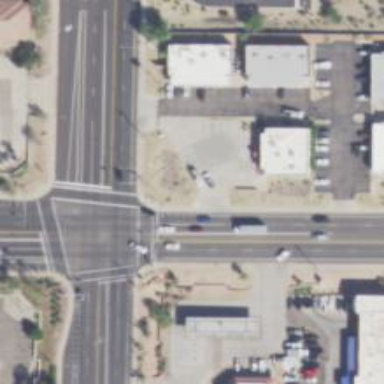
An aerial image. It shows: Solid stop line on the road marking.